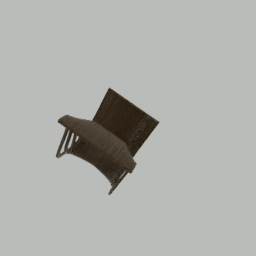
Label: furniture